Interaction volume radius: 5 \u00c5
Interaction volume height: 15 \u00c5
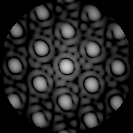
Disorder parameter: 0.0645